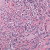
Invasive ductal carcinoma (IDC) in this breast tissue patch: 1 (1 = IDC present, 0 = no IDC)